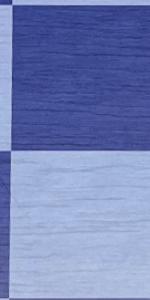
Label: Empty